Aerial crown-view tile of a tropical tree (Barro Colorado Island, Panama), acquired 20250818:
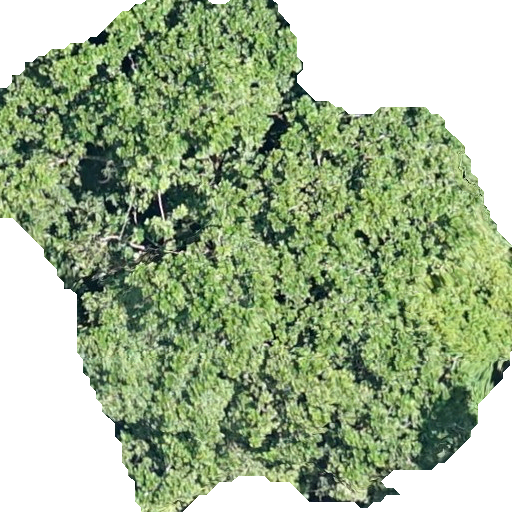
Species: Anacardium excelsum
GBIF accepted scientific name: Anacardium excelsum
Crown area: 275.939 m²